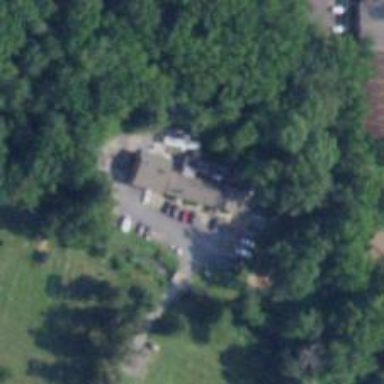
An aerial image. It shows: Crematorium.